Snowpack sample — Buffalo Mountain, Silverthorne, Colorado, USA (1/25/25, 10:11 AM MST)
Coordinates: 39.6222, -106.1139
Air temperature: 22 °F
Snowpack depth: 110 cm
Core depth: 20 cm
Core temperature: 48.2 °F
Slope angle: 12°, slope face: 102°
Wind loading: high
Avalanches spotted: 0
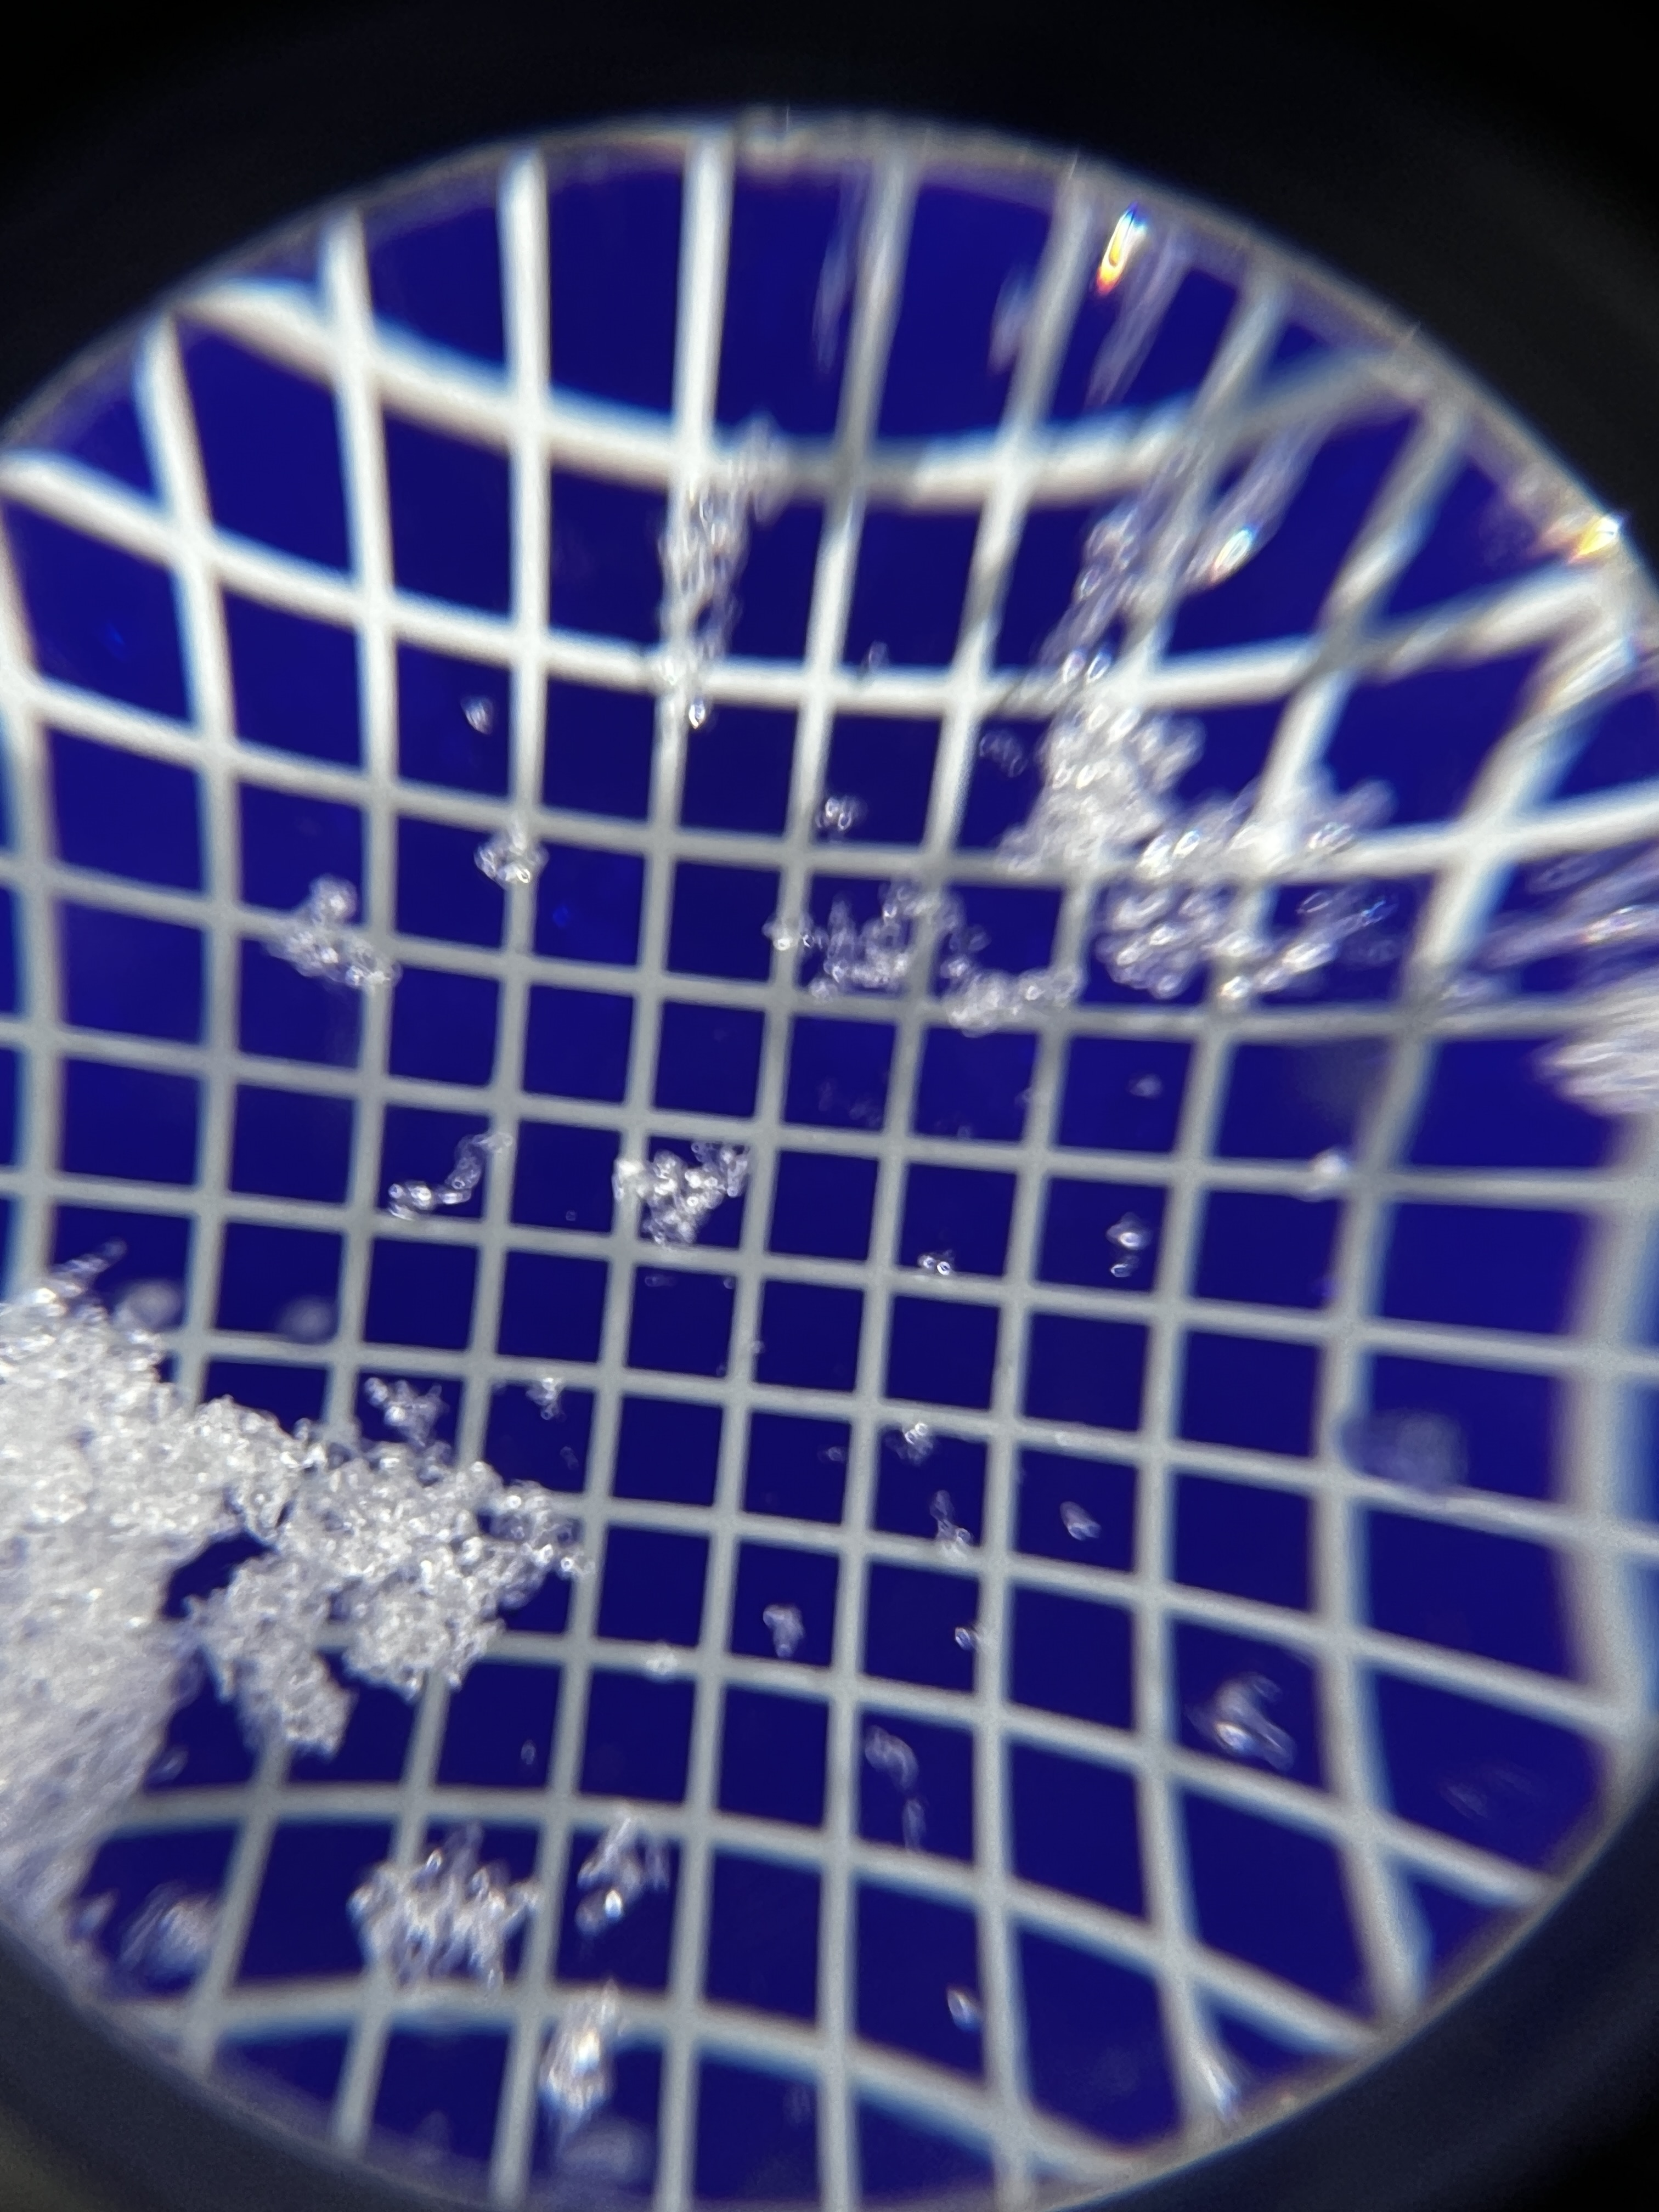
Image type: magnified_profile
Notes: No avalanches nearby, collected on the outskirts of a fire break 15 meters from the treeline, on way to Buffalo and Red Mountain